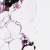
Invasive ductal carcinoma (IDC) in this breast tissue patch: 0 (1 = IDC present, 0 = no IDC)